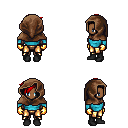
a pixel art fantasy rpg character, female body template, human, dark skin, teal long-sleeve shirt, gold greaves, red pixie cut hairstyle, cloth hood, gold gloves, black shoes, four views (front, back, left, right), 2x2 character sprite sheet, small pixel art, hard edges, no anti-aliasing